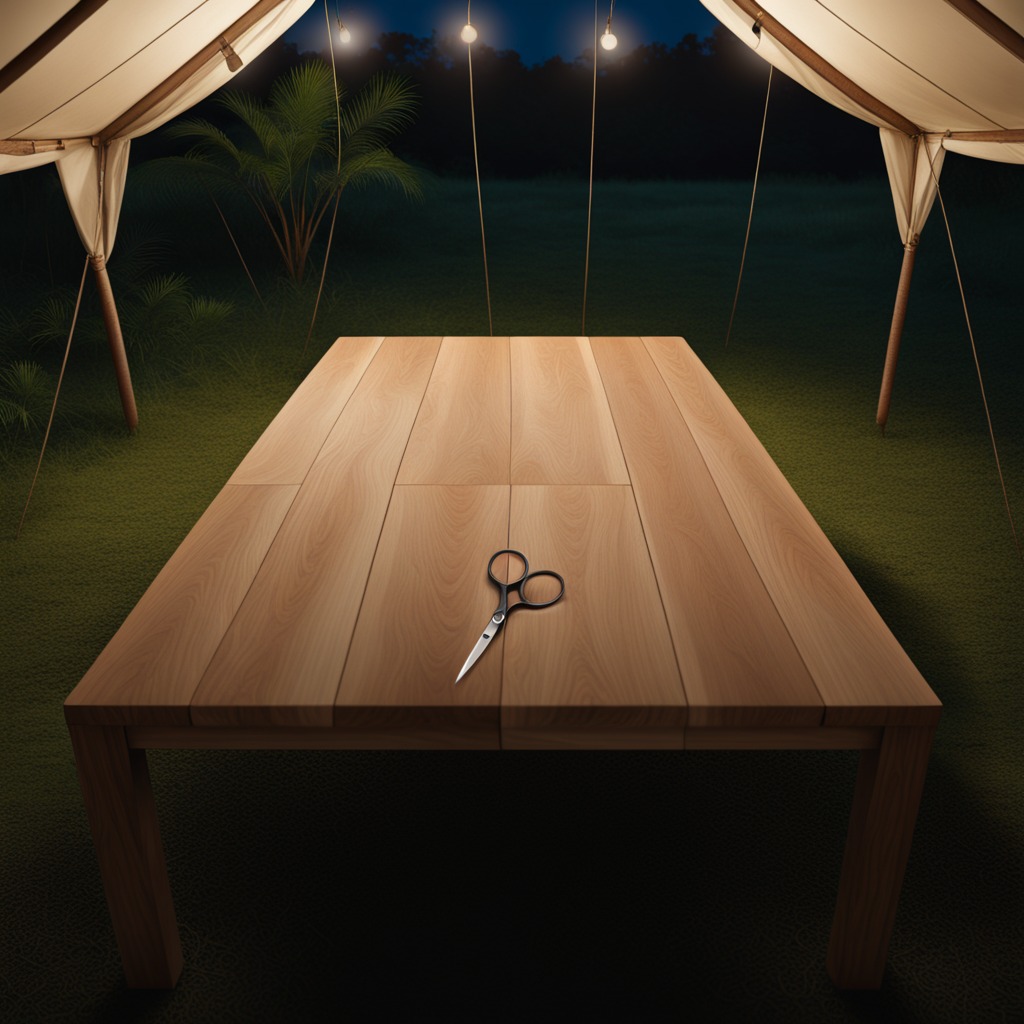
A scissor lying on a wooden table inside a jungle field workshop tent at night dim ambient light soft shadows worn but